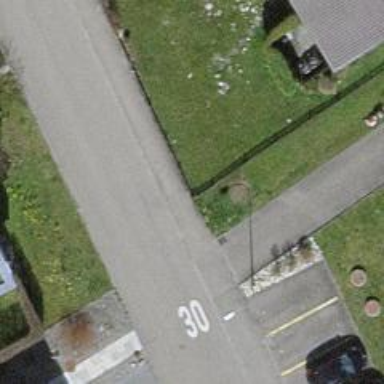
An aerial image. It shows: Post box.